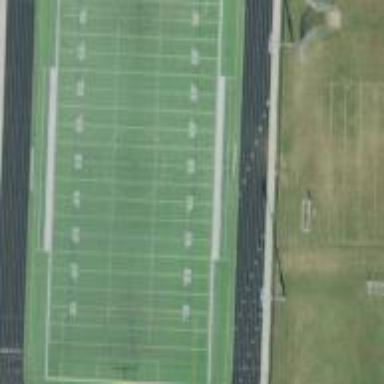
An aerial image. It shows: Artificial turf pitch used for American football.